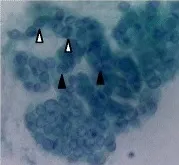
With numerous neutrophils in the background.
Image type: pathology (papanicolaou)